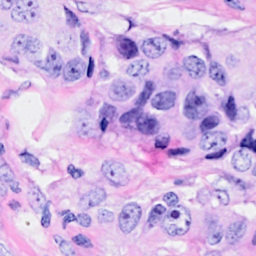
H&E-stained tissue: Breast